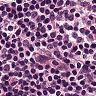
Metastatic tissue present: no